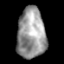
Tissue: lung
Cell type: Others
Senescence score: 0.2028
Nuclear area (px): 1397
Mean DAPI intensity: 153.536